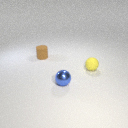
small brown rubber cylinder behind small yellow rubber sphere